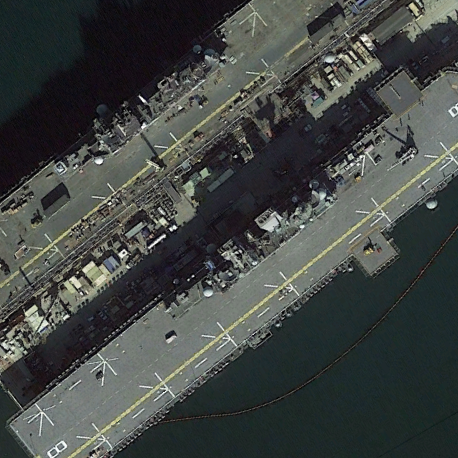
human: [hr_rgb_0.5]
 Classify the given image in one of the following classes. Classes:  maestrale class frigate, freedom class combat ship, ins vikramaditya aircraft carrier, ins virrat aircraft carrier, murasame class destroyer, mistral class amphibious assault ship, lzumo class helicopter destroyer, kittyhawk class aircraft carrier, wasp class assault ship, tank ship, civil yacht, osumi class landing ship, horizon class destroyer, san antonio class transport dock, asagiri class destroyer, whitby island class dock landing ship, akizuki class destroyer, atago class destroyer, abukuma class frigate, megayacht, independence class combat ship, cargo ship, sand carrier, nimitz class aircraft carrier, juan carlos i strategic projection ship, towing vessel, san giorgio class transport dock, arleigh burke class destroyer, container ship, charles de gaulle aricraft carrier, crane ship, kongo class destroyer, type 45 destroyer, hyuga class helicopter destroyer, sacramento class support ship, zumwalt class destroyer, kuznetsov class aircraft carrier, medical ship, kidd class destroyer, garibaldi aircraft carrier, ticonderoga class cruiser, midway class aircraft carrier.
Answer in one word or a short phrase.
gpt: Wasp class assault ship